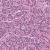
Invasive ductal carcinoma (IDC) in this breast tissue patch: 1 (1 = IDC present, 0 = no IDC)